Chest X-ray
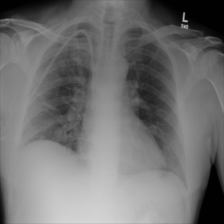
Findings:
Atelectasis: positive
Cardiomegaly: negative
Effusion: negative
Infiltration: negative
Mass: negative
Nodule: positive
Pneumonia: negative
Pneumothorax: negative
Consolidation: negative
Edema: positive
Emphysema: negative
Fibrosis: negative
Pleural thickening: negative
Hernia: negative